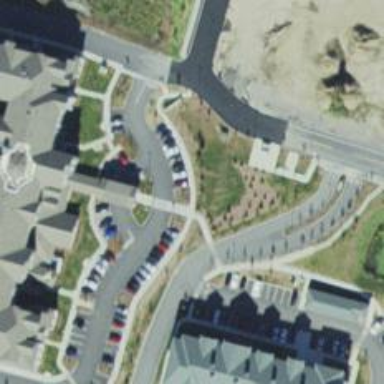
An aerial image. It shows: Footway.